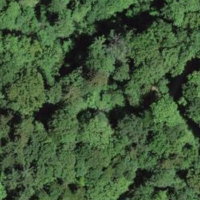
EUNIS habitat code: 41
Species observed at this site:
Brachypodium pinnatum